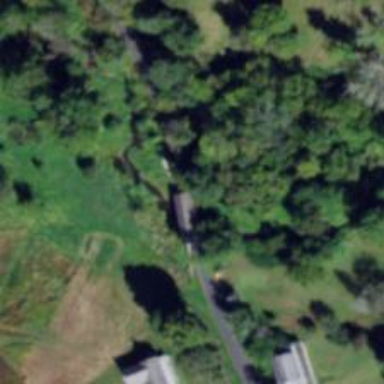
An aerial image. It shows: Covered bridge over tertiary road.